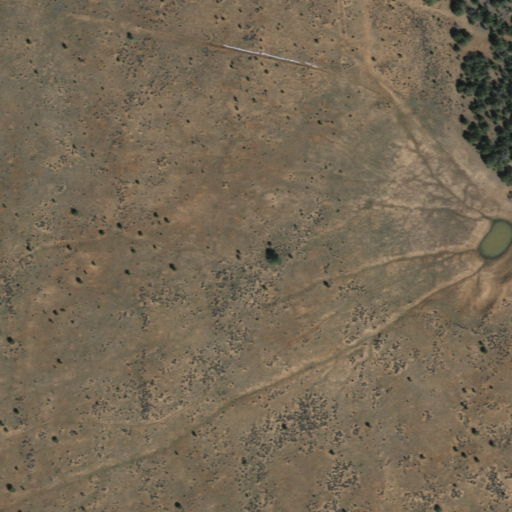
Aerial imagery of valley in Arizona named Potato Valley containing shrub and evergreen forest